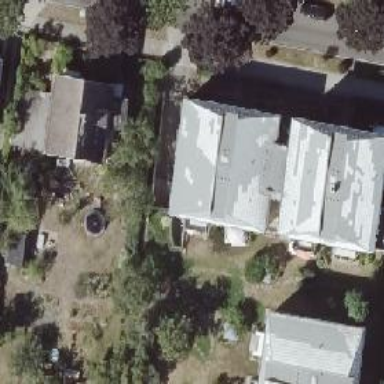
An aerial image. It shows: Residential building with quadruple saltbox shaped roof.